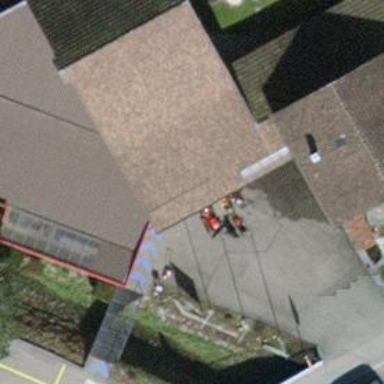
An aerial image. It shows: Hardware shop.